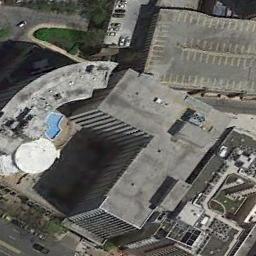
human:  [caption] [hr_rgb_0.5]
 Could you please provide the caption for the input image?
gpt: There are some cars parked in the top right corner .

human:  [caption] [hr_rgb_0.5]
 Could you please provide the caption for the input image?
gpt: In a business district there are several tall buildings and a swimming pool and lawns and several roads with many cars and many trees .

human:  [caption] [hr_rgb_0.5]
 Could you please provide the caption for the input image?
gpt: A commercial area has lots of buildings of different shapes and a pool is between buildings .

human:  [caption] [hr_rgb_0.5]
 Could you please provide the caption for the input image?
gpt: The commercial area is near the road with many cars .

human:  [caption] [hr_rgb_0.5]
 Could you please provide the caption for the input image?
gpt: There are buildings with a gray roof on a commercial area .